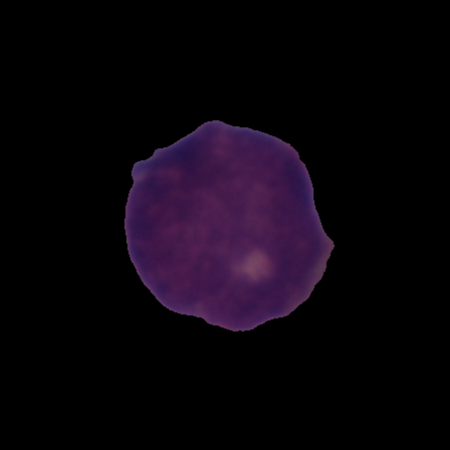
Label: cancer